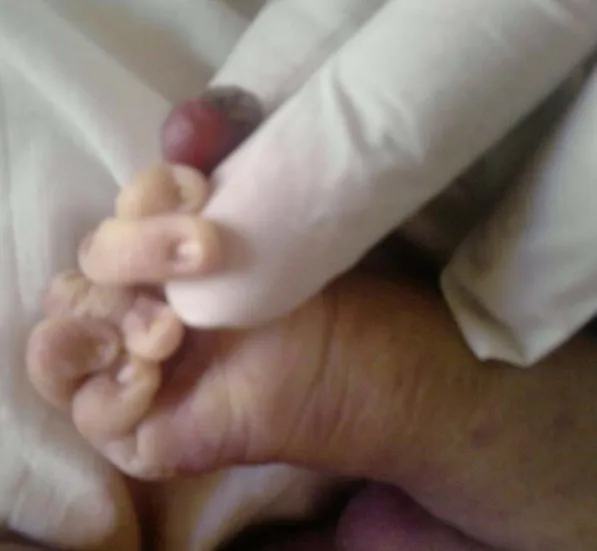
Extra digit, Camptodactyly left upper limb.
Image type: medical_photograph (other_medical_photograph)